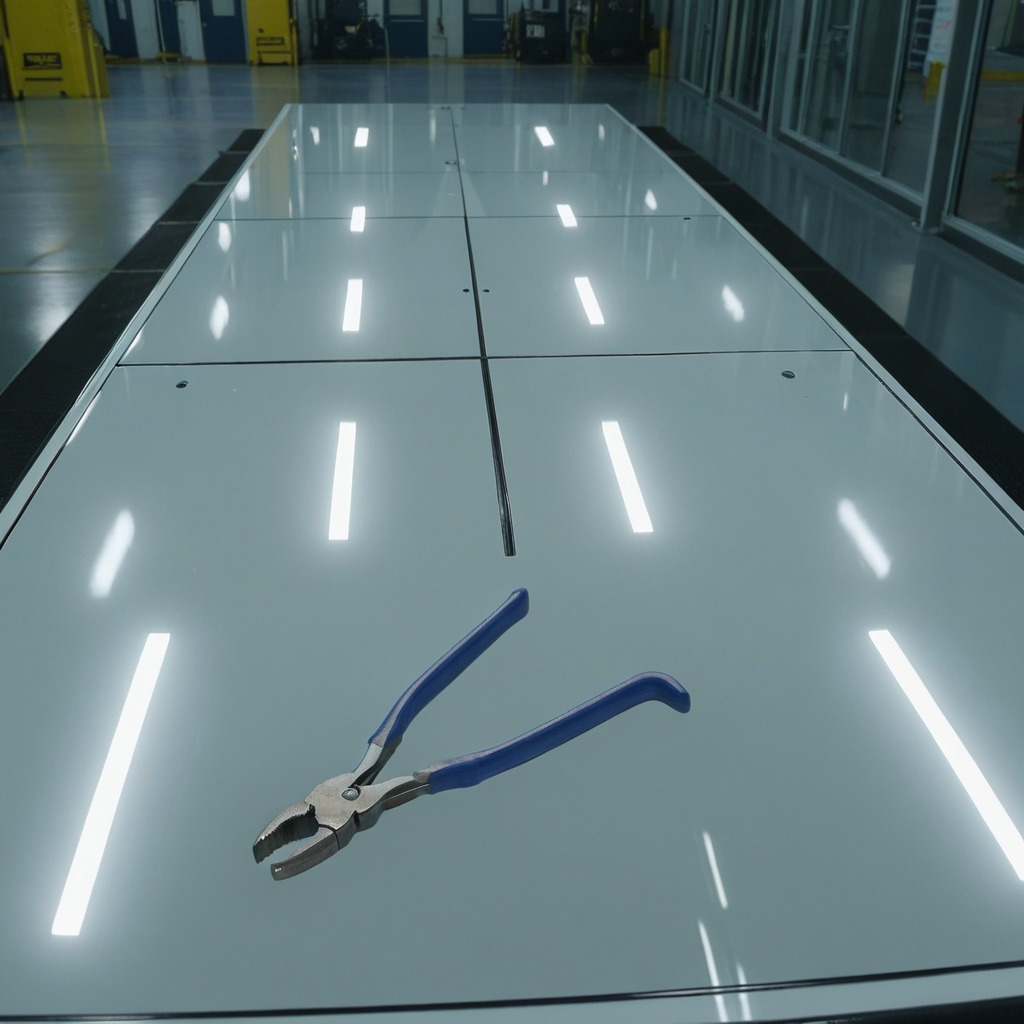
A plier is lying on a high-gloss table in a ship maintenance bay industrial lighting.